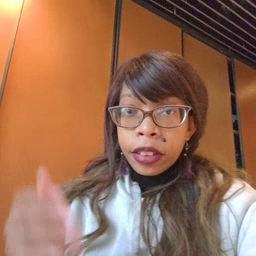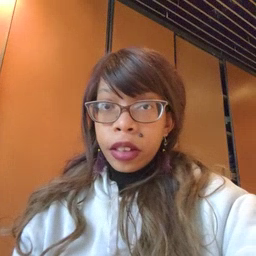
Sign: before